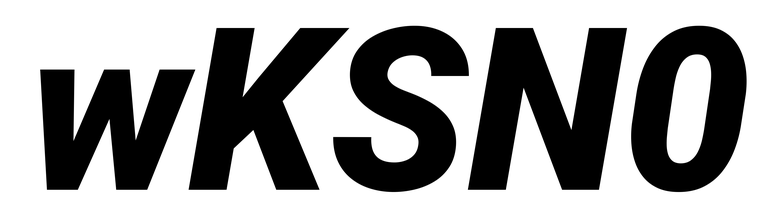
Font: Roboto-Italic_Black_Italic